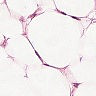
Metastatic tissue present: yes